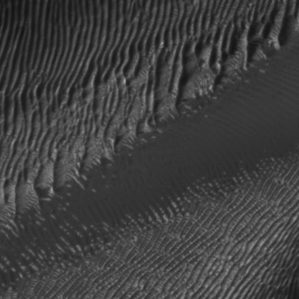
Label: frost